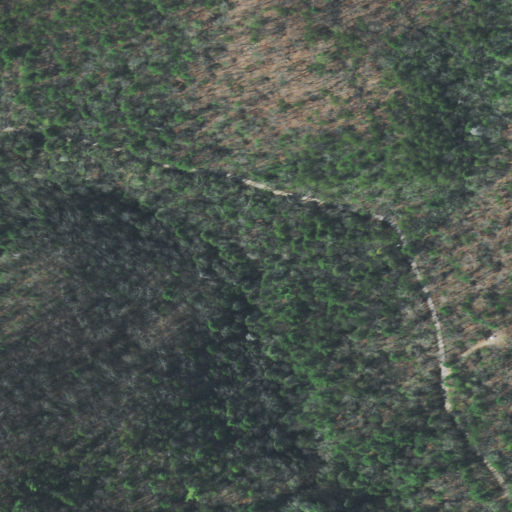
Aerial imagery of valley in Tennessee named Deep Hollow containing mixed forest, deciduous forest, evergreen forest, and open development